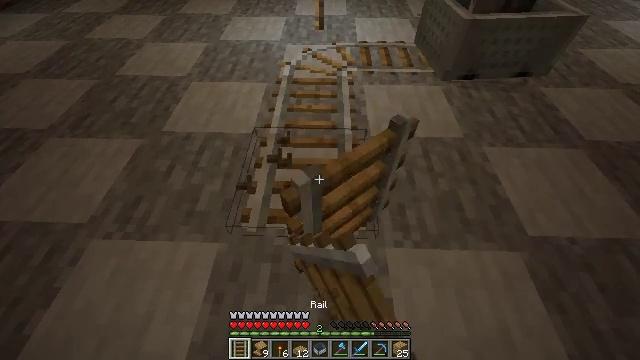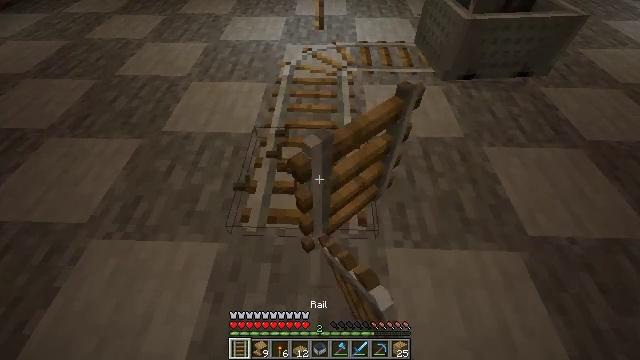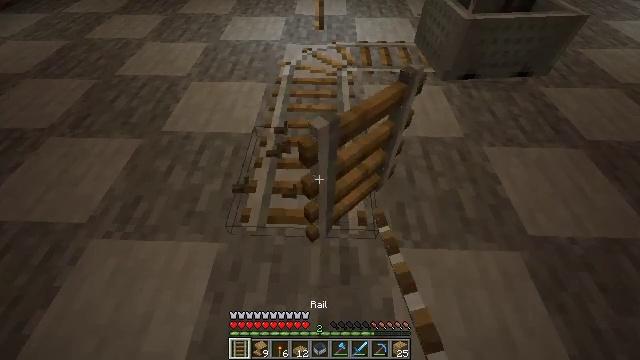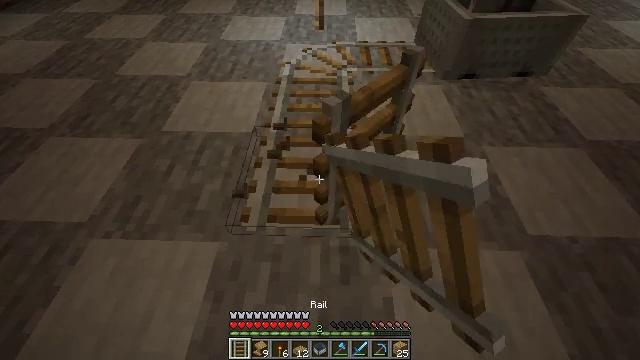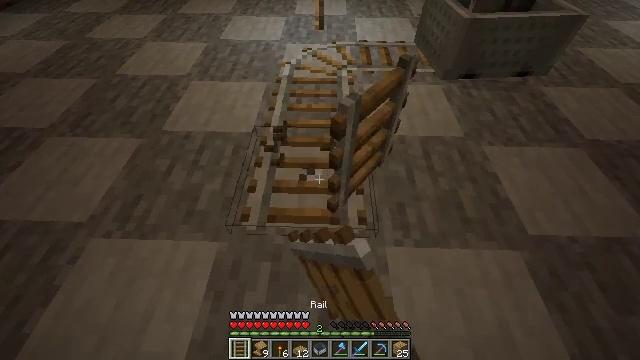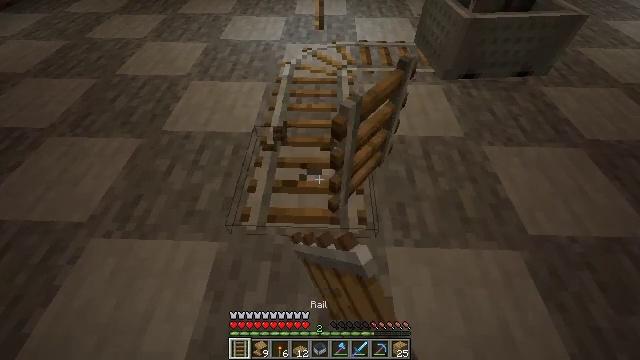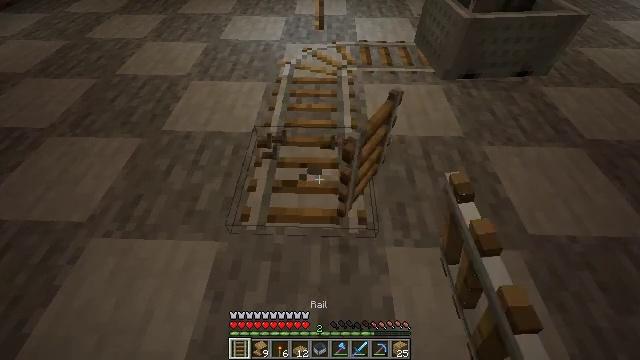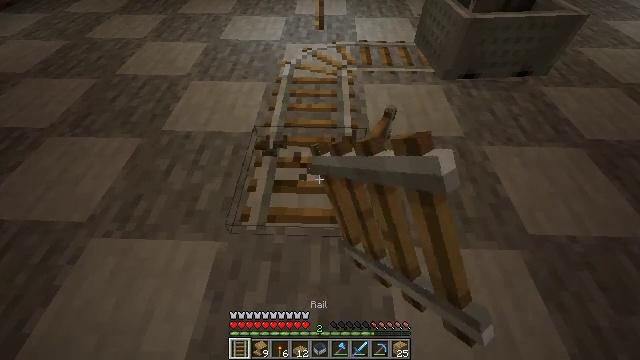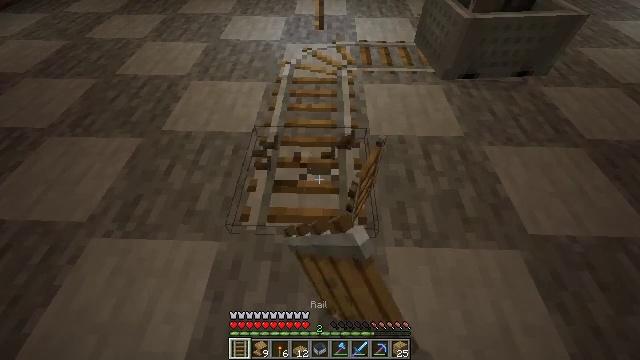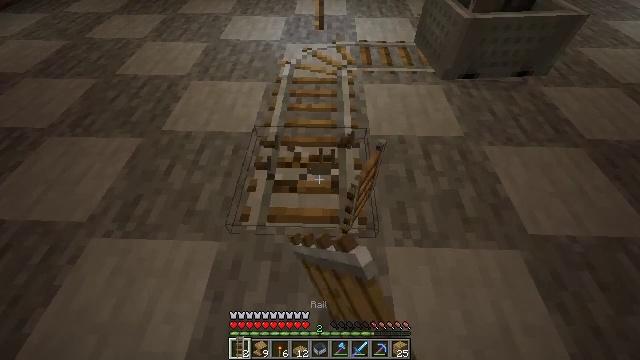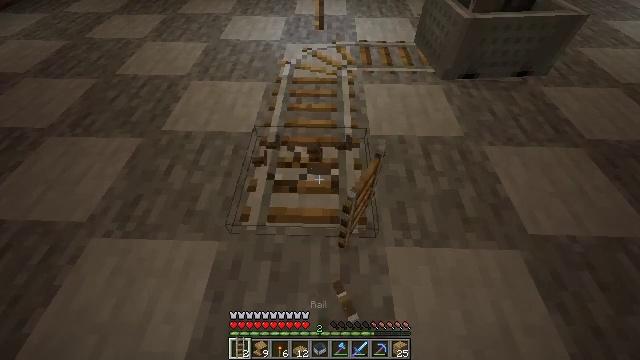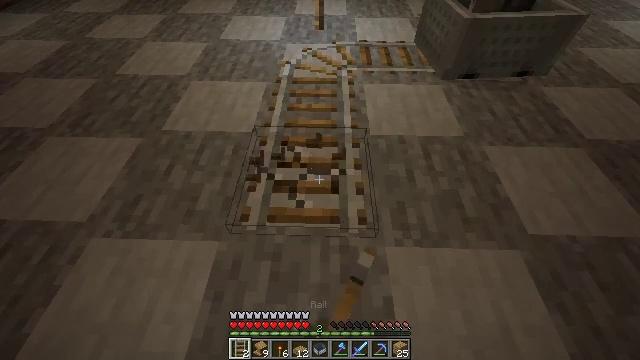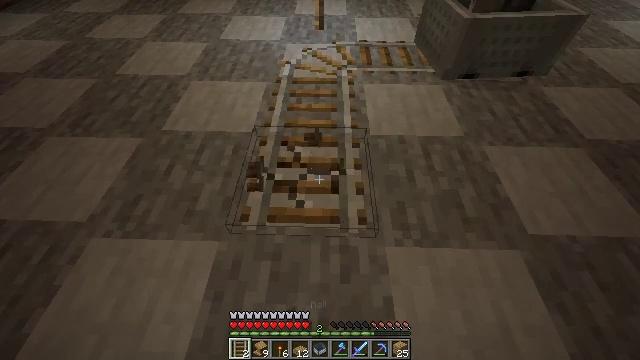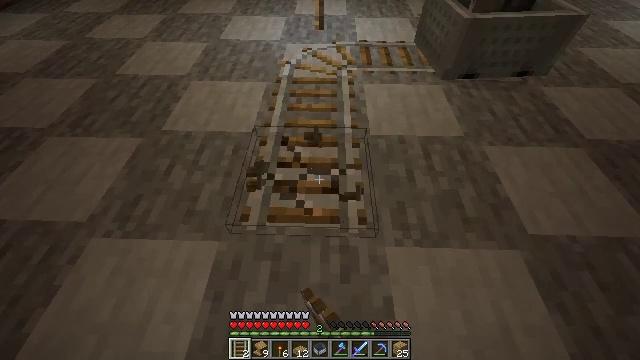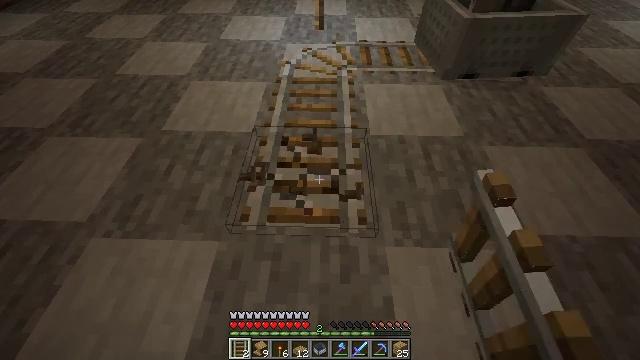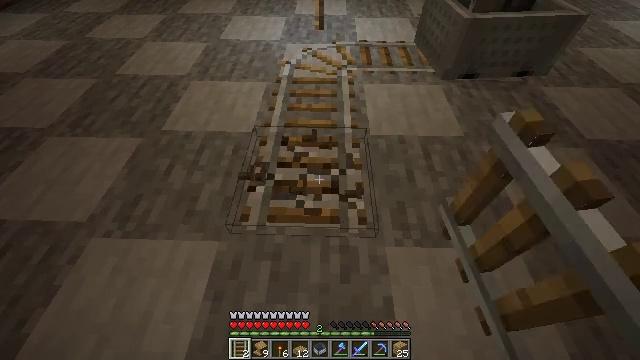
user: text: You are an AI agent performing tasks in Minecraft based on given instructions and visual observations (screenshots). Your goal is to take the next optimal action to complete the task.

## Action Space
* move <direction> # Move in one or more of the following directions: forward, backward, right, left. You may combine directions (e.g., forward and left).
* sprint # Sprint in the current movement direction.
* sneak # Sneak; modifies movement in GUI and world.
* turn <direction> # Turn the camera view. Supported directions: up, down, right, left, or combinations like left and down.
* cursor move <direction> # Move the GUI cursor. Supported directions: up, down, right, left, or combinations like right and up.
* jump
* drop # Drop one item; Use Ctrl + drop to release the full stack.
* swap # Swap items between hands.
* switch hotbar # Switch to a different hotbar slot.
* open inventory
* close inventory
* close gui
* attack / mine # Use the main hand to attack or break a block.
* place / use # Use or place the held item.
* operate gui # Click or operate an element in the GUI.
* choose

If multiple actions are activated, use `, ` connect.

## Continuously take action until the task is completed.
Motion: motion action
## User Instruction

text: Pick up the rail by attacking it.
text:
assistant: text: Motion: attack / mine
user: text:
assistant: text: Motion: attack / mine
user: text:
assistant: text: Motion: attack / mine
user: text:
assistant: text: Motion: attack / mine
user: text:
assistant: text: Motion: attack / mine
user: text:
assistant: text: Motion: attack / mine
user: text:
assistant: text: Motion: attack / mine
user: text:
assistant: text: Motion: attack / mine
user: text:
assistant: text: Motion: attack / mine
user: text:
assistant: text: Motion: attack / mine
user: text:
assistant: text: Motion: attack / mine
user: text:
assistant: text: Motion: attack / mine
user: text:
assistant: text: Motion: attack / mine
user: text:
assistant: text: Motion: attack / mine
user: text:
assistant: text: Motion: attack / mine
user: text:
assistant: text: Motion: attack / mine
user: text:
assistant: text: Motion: attack / mine
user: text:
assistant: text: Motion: attack / mine
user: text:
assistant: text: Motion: attack / mine
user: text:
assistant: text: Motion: attack / mine
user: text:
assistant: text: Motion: attack / mine
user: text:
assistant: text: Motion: attack / mine
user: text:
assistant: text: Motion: attack / mine
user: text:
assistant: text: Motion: attack / mine
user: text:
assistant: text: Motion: attack / mine
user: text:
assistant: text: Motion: attack / mine
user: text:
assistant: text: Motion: attack / mine
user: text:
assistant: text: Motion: attack / mine
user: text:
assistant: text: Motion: move forward, attack / mine
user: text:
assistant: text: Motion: move forward, attack / mine